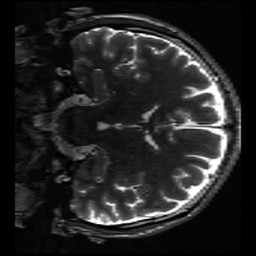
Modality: inplaneT2
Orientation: coronal